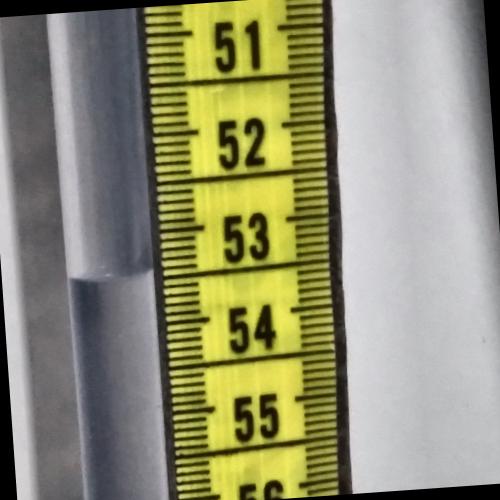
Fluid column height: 53.4 cm